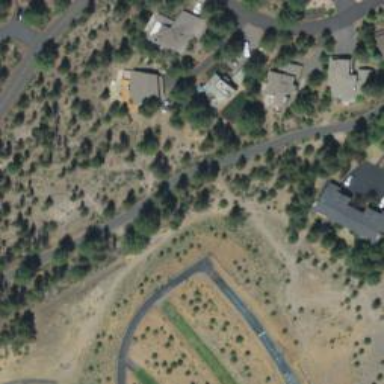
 popular sport where players throw frisbees into baskets in as few shots as possible."